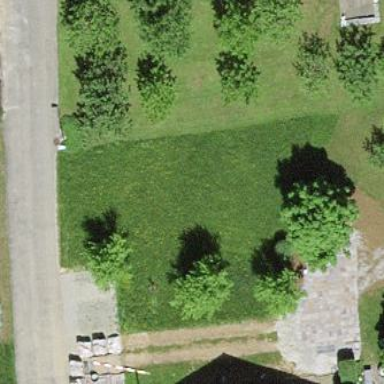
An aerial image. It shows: Orchard.